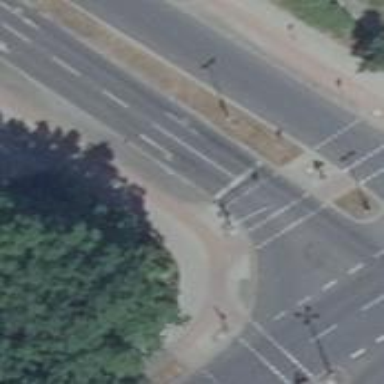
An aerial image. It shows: Traffic signal crossing.